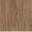
Piece: xx